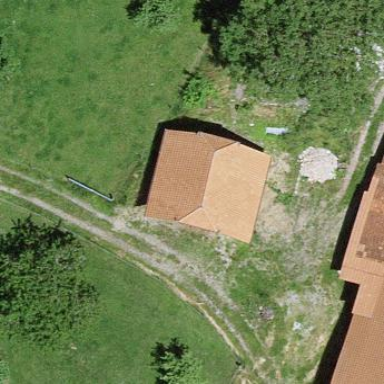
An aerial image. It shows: Barn.